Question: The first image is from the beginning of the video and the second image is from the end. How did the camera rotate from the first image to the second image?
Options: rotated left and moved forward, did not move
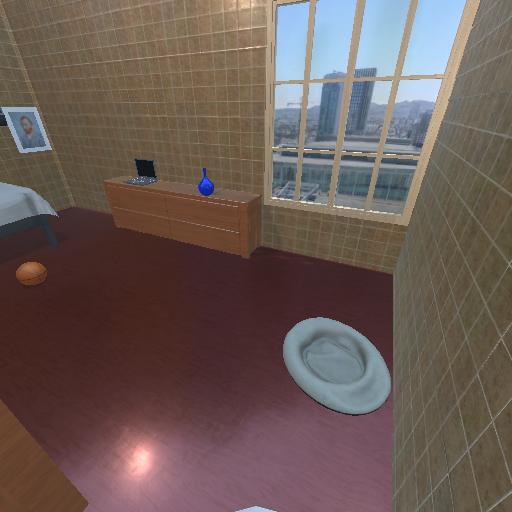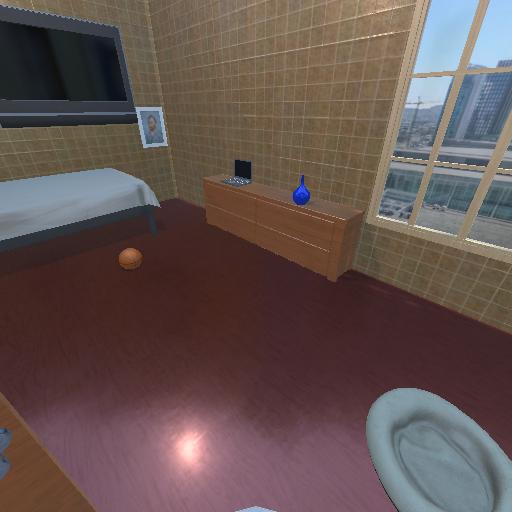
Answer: rotated left and moved forward